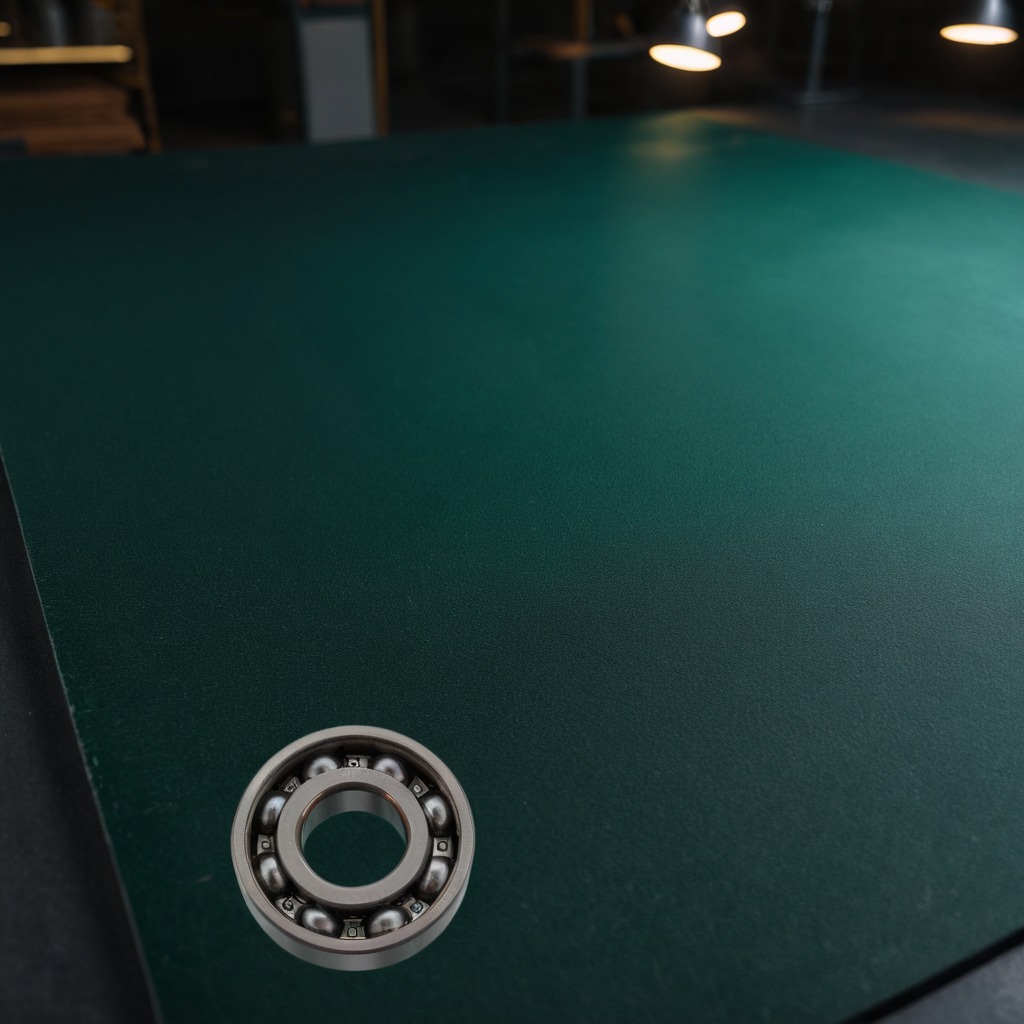
A metal ball bearing is lying on the clean granite tabletop covered with a green rubber mat inside a workshop at night.